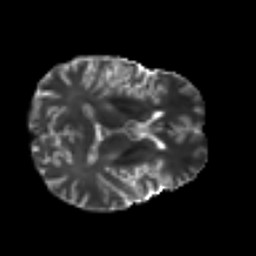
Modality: T2w
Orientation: axial
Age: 30
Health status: ill
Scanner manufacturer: philips
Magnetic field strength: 3 T
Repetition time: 9 s
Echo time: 0.127 s